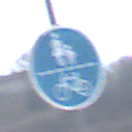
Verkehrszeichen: GemeinsamerGehUndRadweg
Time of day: MorningAfternoon
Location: Outdoor (Suburban)
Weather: Overcast
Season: NotSpecified
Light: Natural